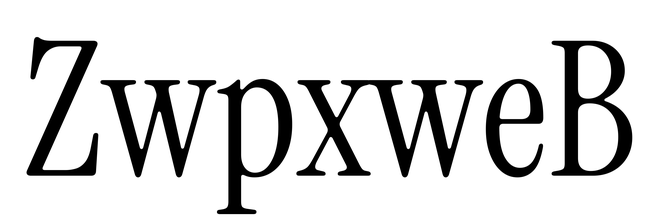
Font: InstrumentSerif-Regular